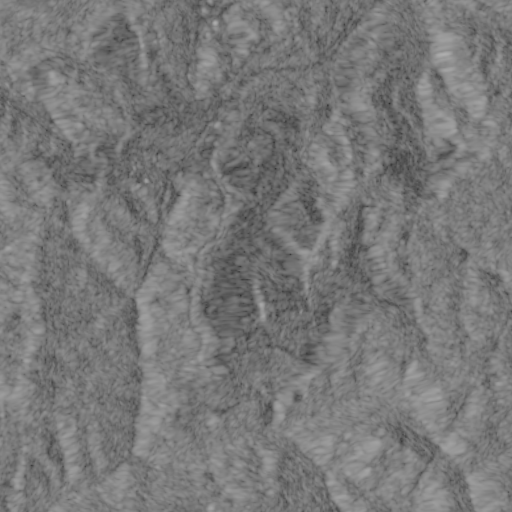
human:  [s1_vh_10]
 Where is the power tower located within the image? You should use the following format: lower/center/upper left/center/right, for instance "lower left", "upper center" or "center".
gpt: The power tower is located in the right of the image.
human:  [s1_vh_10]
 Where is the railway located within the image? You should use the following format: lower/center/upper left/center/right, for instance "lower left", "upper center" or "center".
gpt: The railway is located in the right of the image.
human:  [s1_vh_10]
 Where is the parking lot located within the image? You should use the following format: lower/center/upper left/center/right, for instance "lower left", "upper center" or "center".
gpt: There is no parking lot in the image.

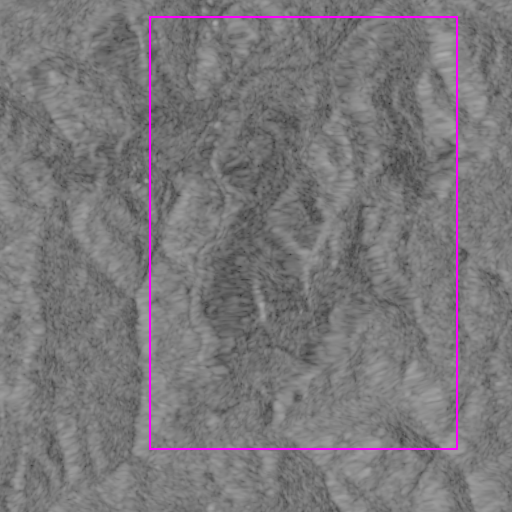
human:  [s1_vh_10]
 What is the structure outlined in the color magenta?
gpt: The structure outlined in magenta is a quarry.
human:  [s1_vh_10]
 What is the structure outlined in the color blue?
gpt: There is no blue outline.